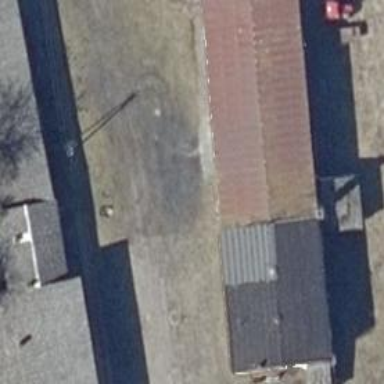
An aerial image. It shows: Manufacturing building.